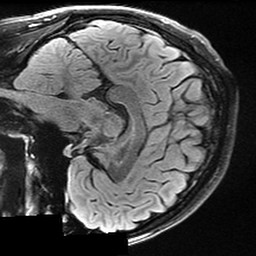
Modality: T2w
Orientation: sagittal
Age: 25
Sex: male
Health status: healthy
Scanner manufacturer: ge
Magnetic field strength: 3 T
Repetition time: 12 s
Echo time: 0.09548 s